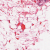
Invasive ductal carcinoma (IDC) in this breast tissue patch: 0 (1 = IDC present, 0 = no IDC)